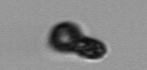
Label: Euglena